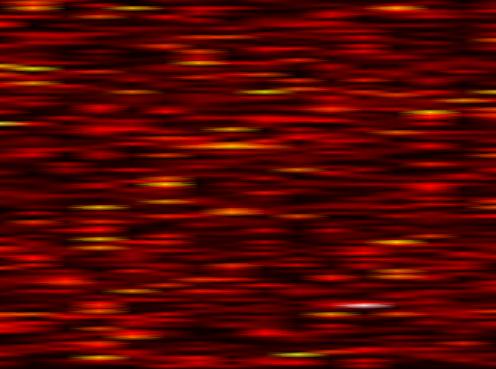
Label: OFDM